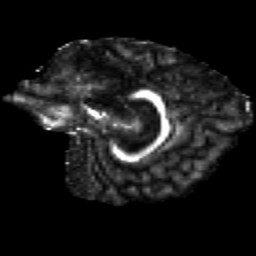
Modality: FA
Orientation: sagittal
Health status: healthy
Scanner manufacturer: siemens
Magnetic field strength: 3 T
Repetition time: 12 s
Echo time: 0.092 s